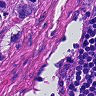
Metastatic tissue present: yes